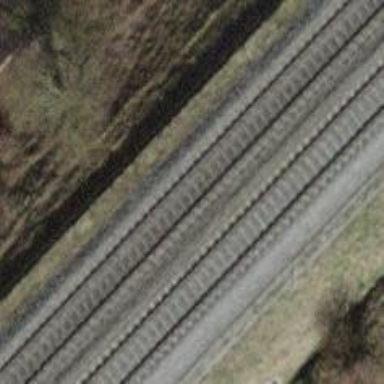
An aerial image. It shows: Single-track railway with electrified contact lines.